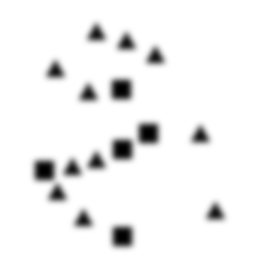
Squares: 5
Triangles: 11
Stars: 0
Total shapes: 16